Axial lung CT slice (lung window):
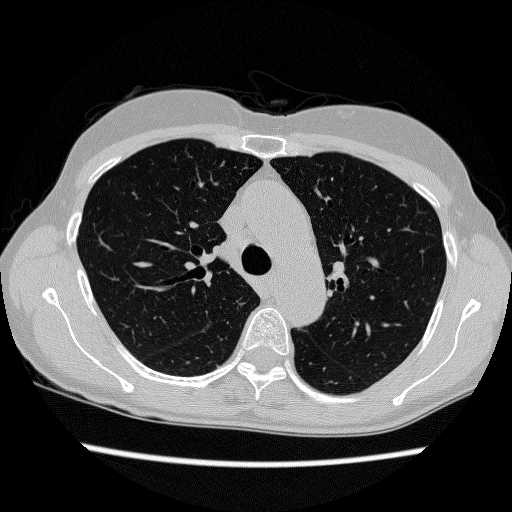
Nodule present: no